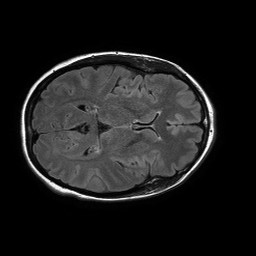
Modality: FLAIR
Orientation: axial
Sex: female
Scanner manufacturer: philips
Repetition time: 11 s
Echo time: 0.125 s